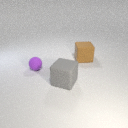
small purple rubber sphere in front of large brown rubber cube